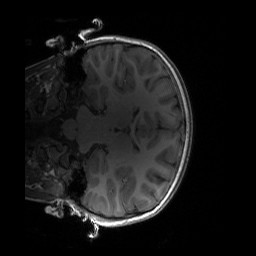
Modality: T1w
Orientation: coronal
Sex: female
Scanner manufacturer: siemens
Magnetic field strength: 3 T
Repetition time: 1.9 s
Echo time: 0.00243 s